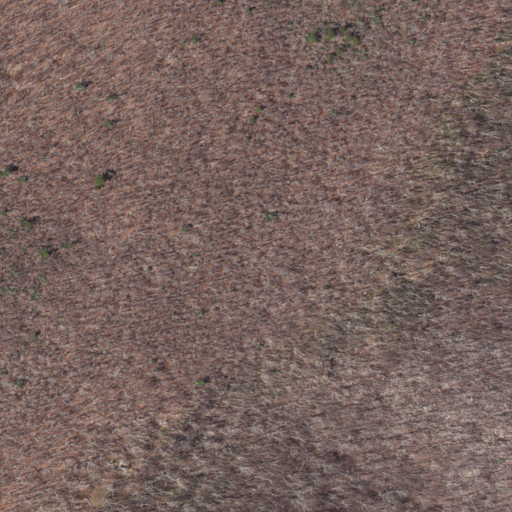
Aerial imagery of mountain in Virginia named Brushy Mountain containing deciduous forest, shrub, and grassland